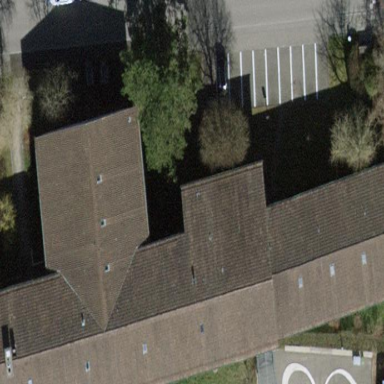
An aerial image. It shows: School building.